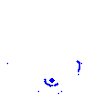
Particle: pion